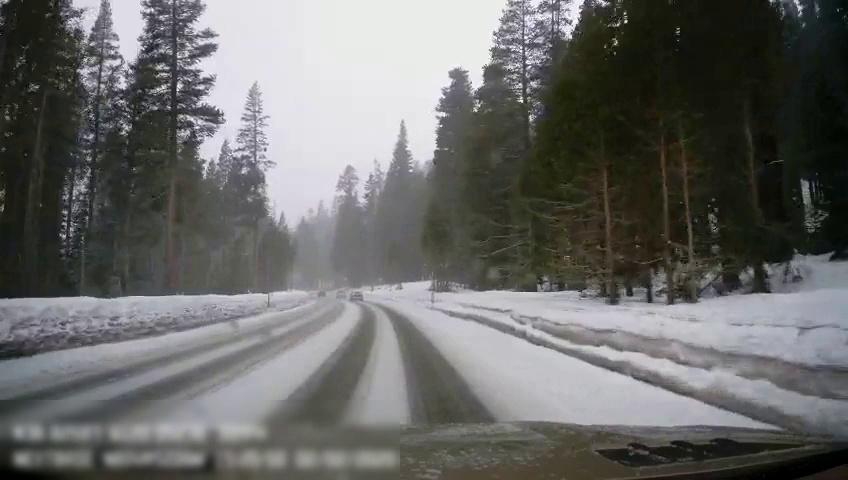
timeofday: Day
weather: Snowy
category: Drivable Space